Question: I have a telerik WPF RadGridView in which I have localized most text strings, but when grouping on a boolean field, it shows true/false, I want to localize these values as well, but I can't figure out how. See image below for an illustration.
To localize the other strings, I am using a resx file with the keys found at <URL>.
edit: I have also set the Language property of the user control to the appropriate locale

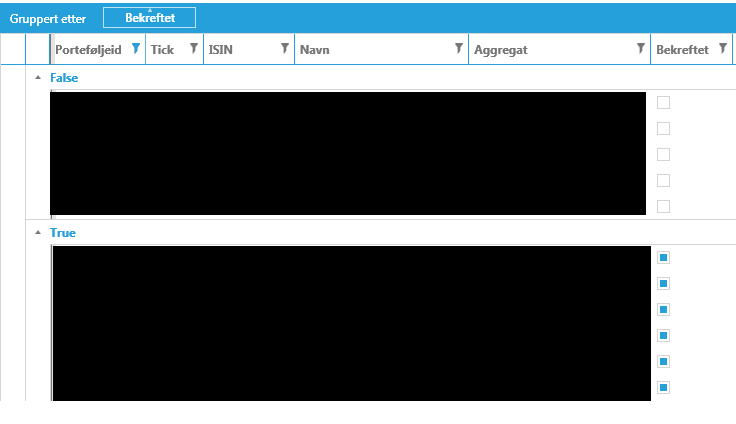
Answer: I managed to solve this with a rather nasty workaround, so I'm still looking for a better solution, but if anyone needs this for the future, I solved it like this:
'''
<telerik:GridViewCheckBoxColumn Header="{Binding Resx.Confirmed}" DataMemberBinding="{Binding Confirmed}">
<telerik:GridViewCheckBoxColumn.GroupHeaderTemplate>
<DataTemplate>
<Label>
<Label.Style>
<Style TargetType="{x:Type Label}">
<Setter Property="Content" Value="{Binding DataContext.Resx.True, RelativeSource={RelativeSource AncestorType={x:Type UserControl}}}" />
<Style.Triggers>
<DataTrigger Binding="{Binding Group.Items[0].Confirmed}" Value="False">
<Setter Property="Content" Value="{Binding DataContext.Resx.False, RelativeSource={RelativeSource AncestorType={x:Type UserControl}}}" />
</DataTrigger>
</Style.Triggers>
</Style>
</Label.Style>
</Label>
</DataTemplate>
</telerik:GridViewCheckBoxColumn.GroupHeaderTemplate>
</telerik:GridViewCheckBoxColumn>
'''